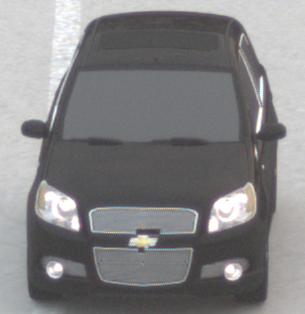
Make: Chevrolet
Model: Aveo 1.2
Detailed model: Aveo
Model produced from: 2008/06
Model produced until: 2011/01
Doors: 3
Color: black
Road condition: dry road
Daytime: sunrise or sunset
Contrast: low contrast